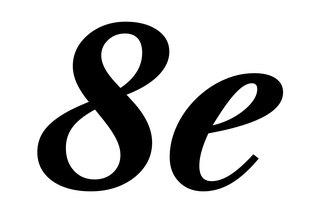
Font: LibreCaslonText-Italic_Bold_Italic